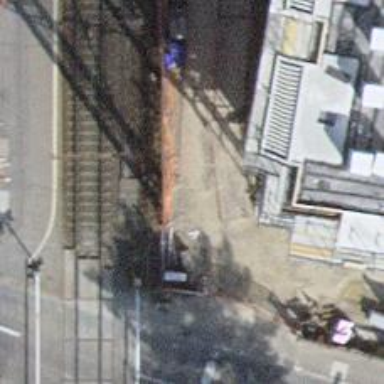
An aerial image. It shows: Bollard barrier.